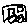
Label: car